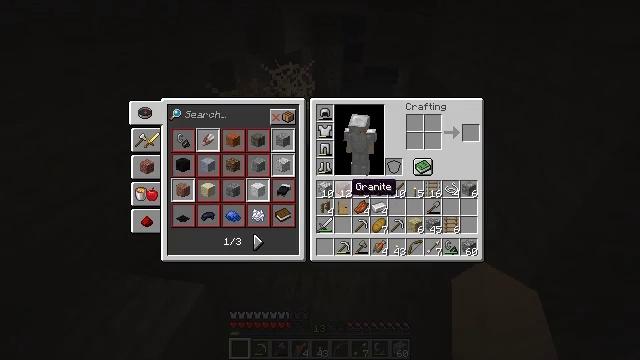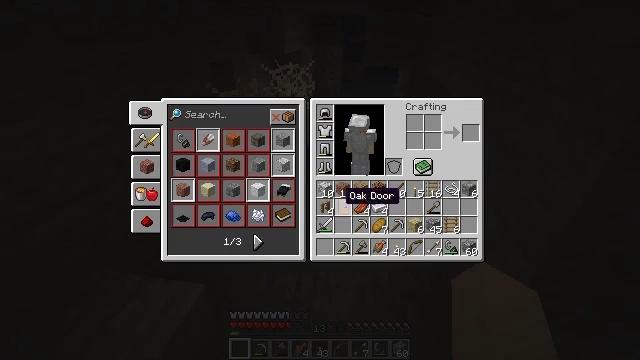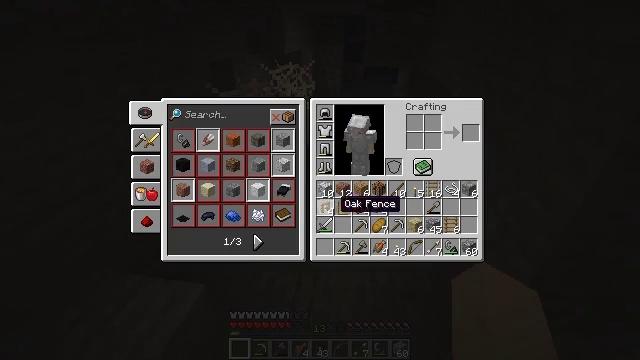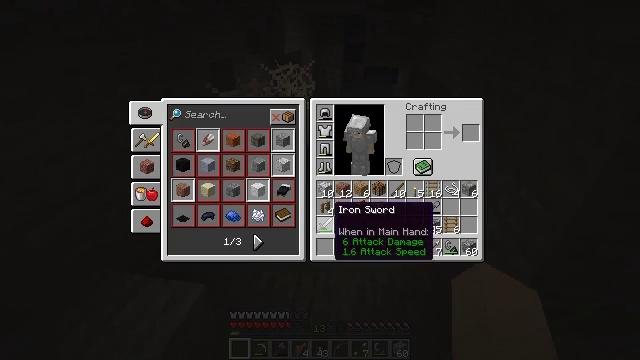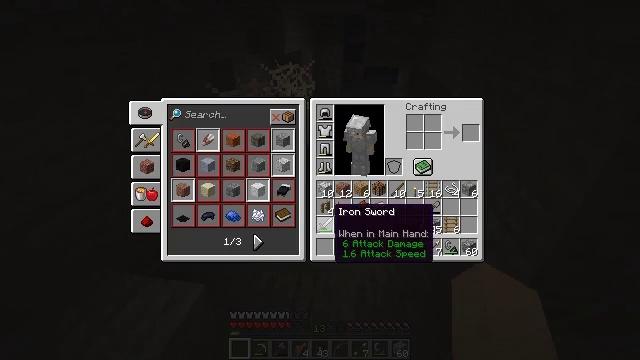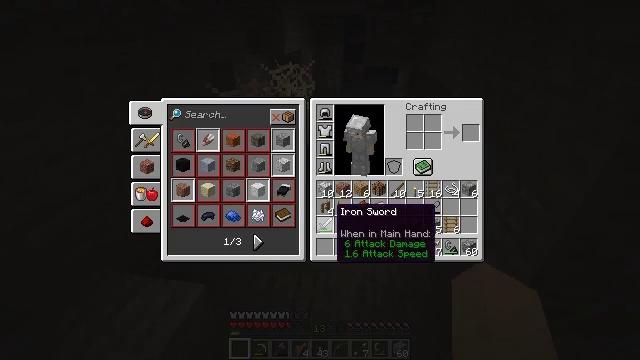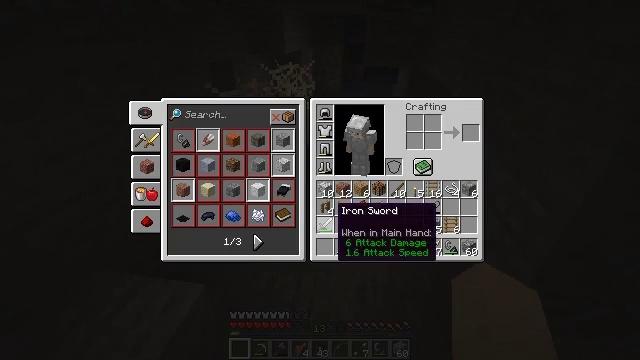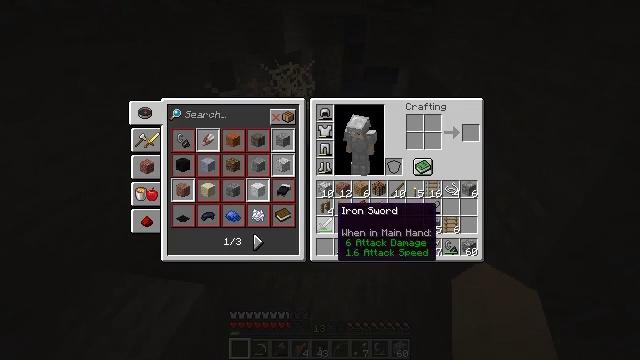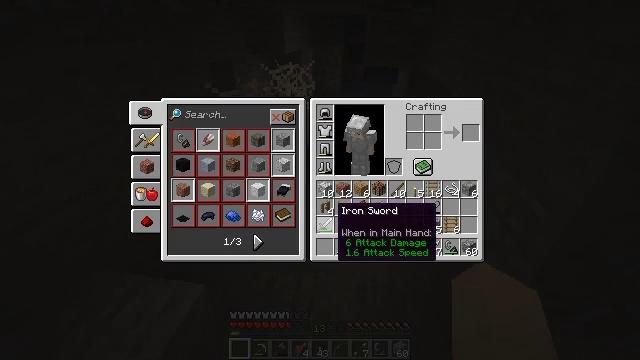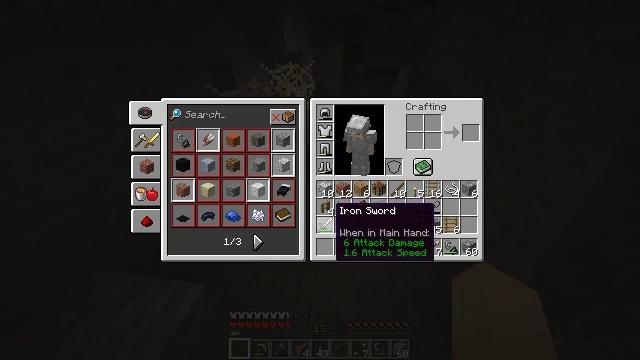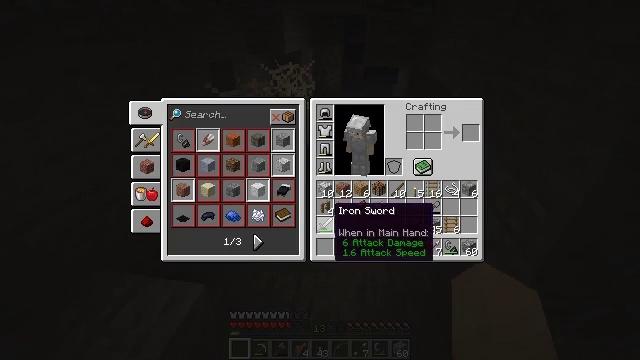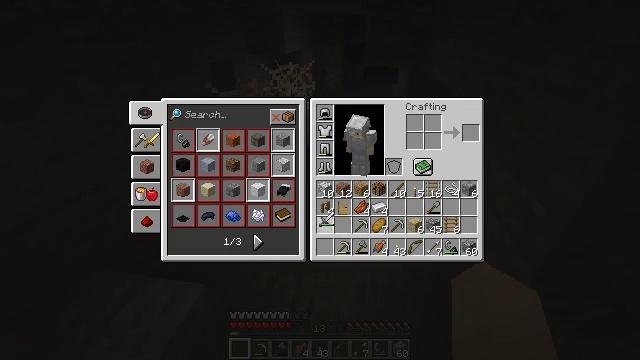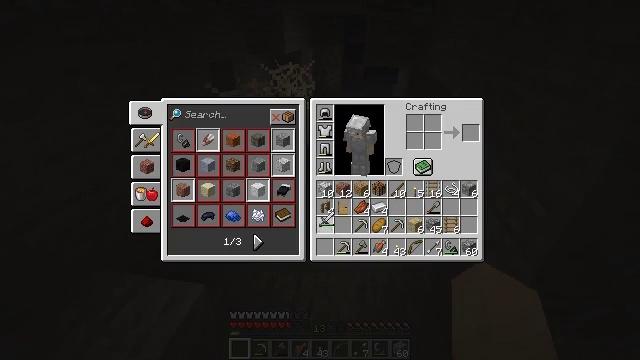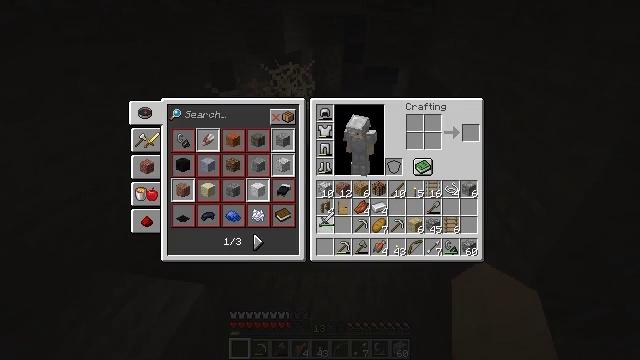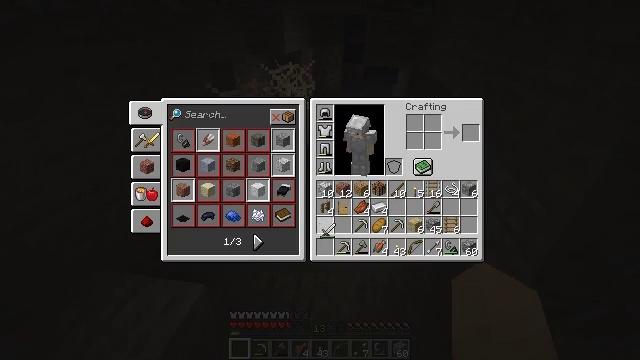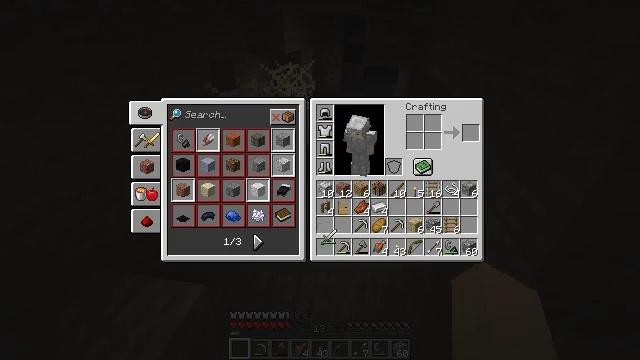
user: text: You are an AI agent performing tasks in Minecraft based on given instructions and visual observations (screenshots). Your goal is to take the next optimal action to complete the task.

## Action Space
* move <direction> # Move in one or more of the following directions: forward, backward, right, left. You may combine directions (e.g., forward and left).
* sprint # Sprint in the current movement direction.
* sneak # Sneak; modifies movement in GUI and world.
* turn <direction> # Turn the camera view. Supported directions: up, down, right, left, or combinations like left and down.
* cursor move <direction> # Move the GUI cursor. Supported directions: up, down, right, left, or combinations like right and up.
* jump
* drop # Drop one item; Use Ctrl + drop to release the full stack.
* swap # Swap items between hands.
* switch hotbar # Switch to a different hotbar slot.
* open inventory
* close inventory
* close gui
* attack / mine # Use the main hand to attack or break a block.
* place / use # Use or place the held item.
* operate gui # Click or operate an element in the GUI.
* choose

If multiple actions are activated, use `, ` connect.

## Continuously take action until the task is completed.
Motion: motion action
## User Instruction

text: Gather cobweb from abandoned mineshafts.
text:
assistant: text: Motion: turn down
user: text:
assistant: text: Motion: turn down
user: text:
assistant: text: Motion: no_op
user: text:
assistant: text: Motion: no_op
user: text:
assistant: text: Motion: no_op
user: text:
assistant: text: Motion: no_op
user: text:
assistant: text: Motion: no_op
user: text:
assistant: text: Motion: no_op
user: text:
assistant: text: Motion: no_op
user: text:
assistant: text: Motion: no_op
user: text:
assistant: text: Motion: attack / mine
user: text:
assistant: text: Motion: attack / mine
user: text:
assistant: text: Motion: attack / mine
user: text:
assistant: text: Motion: turn down
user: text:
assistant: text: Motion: no_op
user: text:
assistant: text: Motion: no_op
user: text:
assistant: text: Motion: no_op
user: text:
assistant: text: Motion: attack / mine
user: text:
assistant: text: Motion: attack / mine
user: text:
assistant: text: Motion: attack / mine
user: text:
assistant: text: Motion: attack / mine
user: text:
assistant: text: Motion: no_op
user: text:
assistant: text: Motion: no_op
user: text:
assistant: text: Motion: no_op
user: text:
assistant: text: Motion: no_op
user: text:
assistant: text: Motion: no_op
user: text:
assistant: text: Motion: no_op
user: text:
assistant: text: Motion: no_op
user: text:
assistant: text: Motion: no_op
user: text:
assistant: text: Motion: no_op